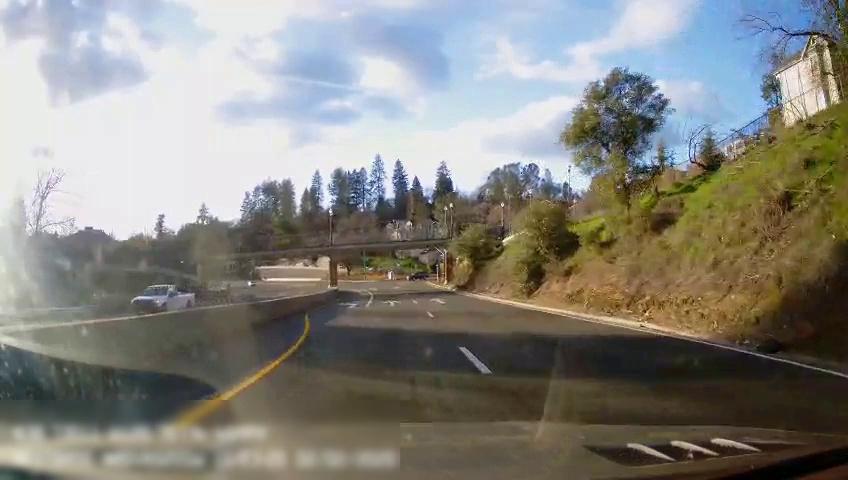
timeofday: Day
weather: Sunny
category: Drivable Space
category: Drivable Space
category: Vehicles | Truck
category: Vehicles | SUV
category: Lanes | Current Lane
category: Lanes | Current Lane
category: Lanes | Current Lane
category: Lanes | Alternate Lane